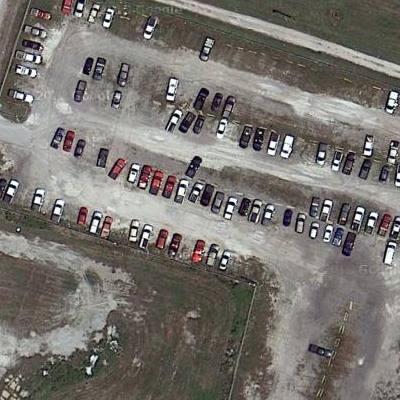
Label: Parking